Question: I have a webscraper creating an index of links and attributes that is outputting to csv, with the intent of opening it up in Google Sheets and using Filter Views to sort and search through it.
However when I open the csv in Sheets, groups of lines are being stuck into a single cell .
I have shared a test file that demonstrates my problem and gives me the result in the image <URL>
I also tried opening it with LibreOffice and got the same result.
Any help would be great.
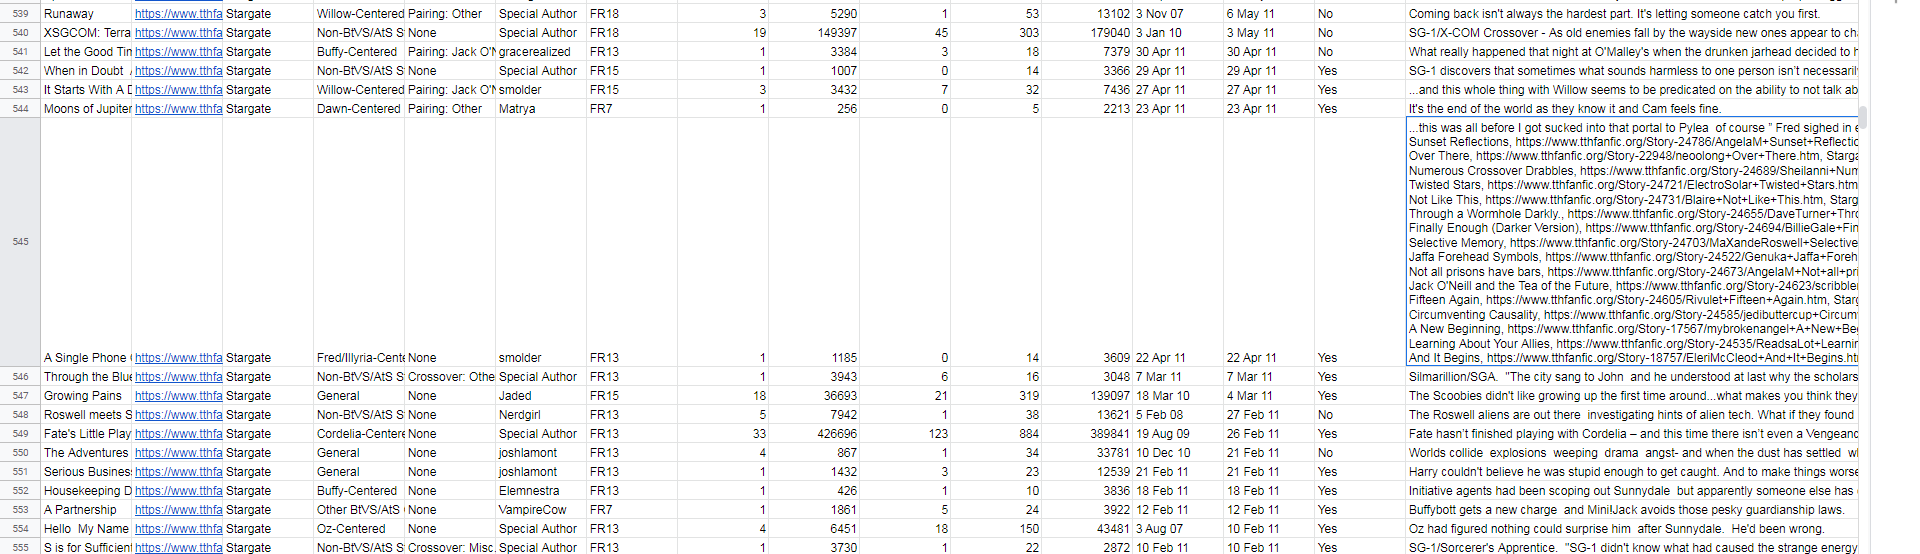
Answer: You simply have an error in the CSV. If you simply add the right double quotes (as you can see <URL>, you will have no problem in any spreadsheet.
<URL>